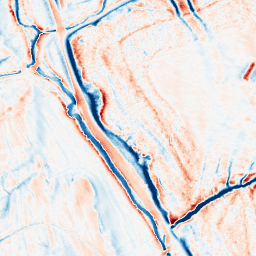
Category: classical
Decomposition family: gaussian_anisotropic
Decomposition parameters: sigma_x: 5
sigma_y: 2
Upsampling method: bspline
Upsampling parameters: scale: 4
Upsampling scale: 4